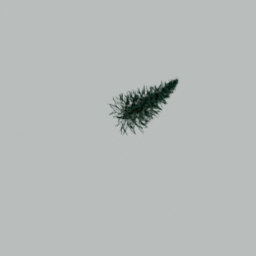
Label: nature